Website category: movie
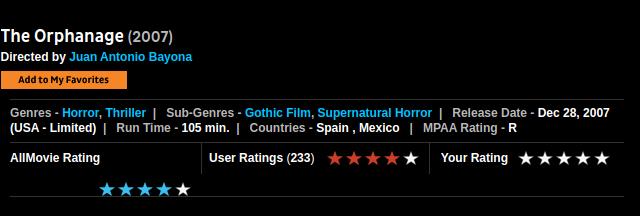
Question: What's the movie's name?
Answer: The Orphanage

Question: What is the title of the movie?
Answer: The Orphanage

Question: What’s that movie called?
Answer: The Orphanage

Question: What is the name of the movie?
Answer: The Orphanage

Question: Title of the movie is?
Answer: The Orphanage

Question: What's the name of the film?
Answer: The Orphanage

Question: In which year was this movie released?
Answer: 2007

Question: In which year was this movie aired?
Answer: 2007

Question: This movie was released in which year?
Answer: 2007

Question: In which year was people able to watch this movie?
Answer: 2007

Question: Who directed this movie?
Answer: Juan Antonio Bayona

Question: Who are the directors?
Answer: Juan Antonio Bayona

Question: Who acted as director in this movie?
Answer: Juan Antonio Bayona

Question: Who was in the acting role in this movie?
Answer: Juan Antonio Bayona

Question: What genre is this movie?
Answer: Horror , Thriller

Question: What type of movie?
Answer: Horror , Thriller

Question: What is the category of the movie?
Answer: Horror , Thriller

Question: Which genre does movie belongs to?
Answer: Horror , Thriller

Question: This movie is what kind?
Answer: Horror , Thriller

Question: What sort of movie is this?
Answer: Horror , Thriller

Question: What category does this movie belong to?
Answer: Horror , Thriller

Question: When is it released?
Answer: Dec 28, 2007 (USA - Limited)

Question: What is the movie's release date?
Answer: Dec 28, 2007 (USA - Limited)

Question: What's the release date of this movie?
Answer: Dec 28, 2007 (USA - Limited)

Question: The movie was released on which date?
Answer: Dec 28, 2007 (USA - Limited)

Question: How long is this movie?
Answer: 105 min.

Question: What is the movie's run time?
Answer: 105 min.

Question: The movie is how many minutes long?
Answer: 105 min.

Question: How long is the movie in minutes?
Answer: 105 min.

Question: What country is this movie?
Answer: Spain , Mexico

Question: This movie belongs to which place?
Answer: Spain , Mexico

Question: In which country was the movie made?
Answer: Spain , Mexico

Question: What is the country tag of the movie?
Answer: Spain , Mexico

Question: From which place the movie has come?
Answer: Spain , Mexico